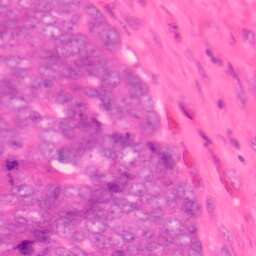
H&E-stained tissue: Colon